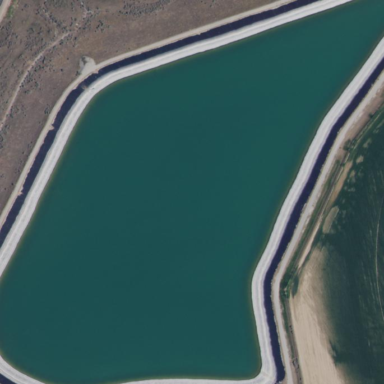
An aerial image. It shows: Basin with water.